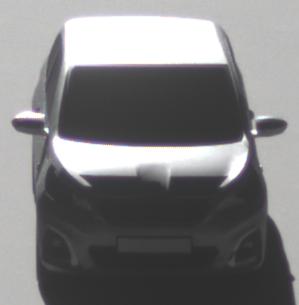
Make: Peugeot
Model: 108 1.0 VTi 68
Detailed model: 108
Model produced from: 2015/03
Model produced until: 2016/10
Doors: 3
Color: white
Road condition: dry road
Daytime: morning or afternoon
Contrast: high contrast